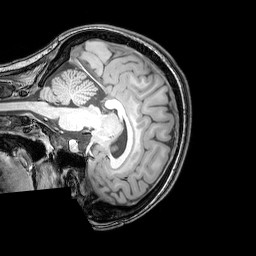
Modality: T1w
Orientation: sagittal
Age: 20
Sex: female
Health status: healthy
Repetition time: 0.081 s
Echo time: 0.037 s